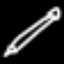
Label: pencil